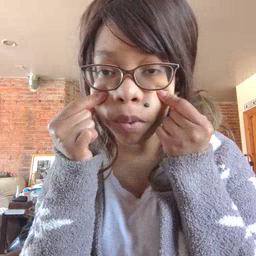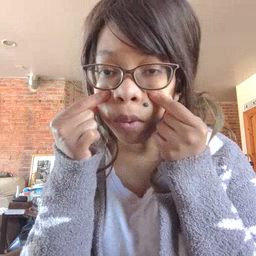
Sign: cheek